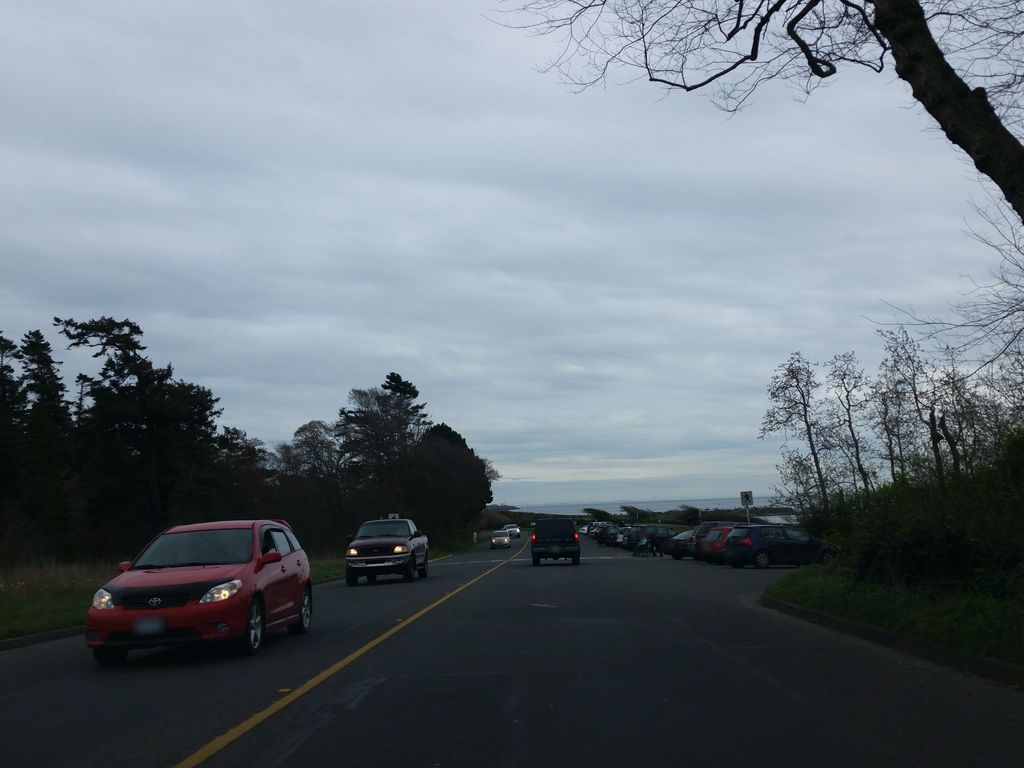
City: victoria